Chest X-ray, AP view. Patient: 49 years old, sex F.
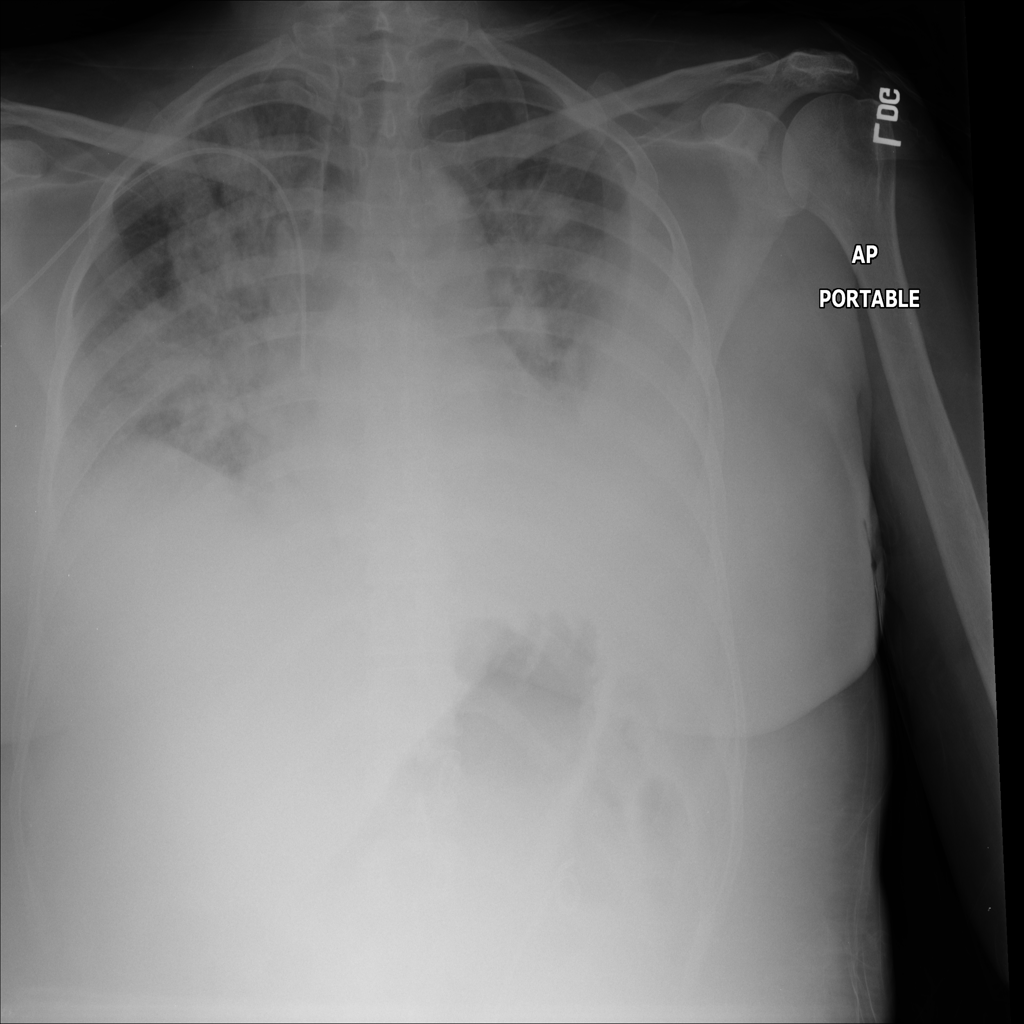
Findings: Edema, Effusion